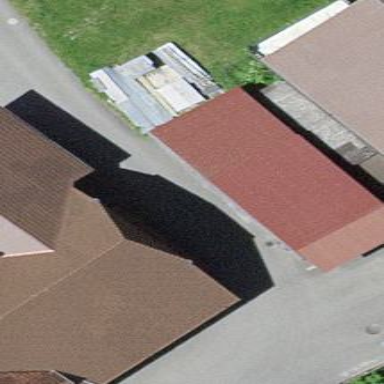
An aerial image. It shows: Building.